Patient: sex M, age 44
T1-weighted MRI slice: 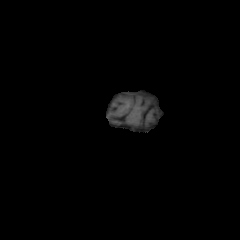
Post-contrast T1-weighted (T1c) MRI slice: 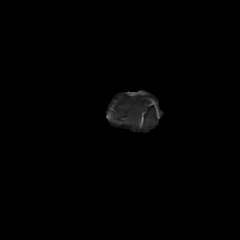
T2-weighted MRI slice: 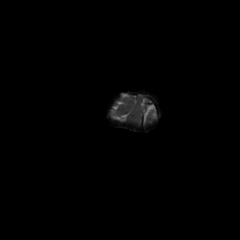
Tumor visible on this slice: no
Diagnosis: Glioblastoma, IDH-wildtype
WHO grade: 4